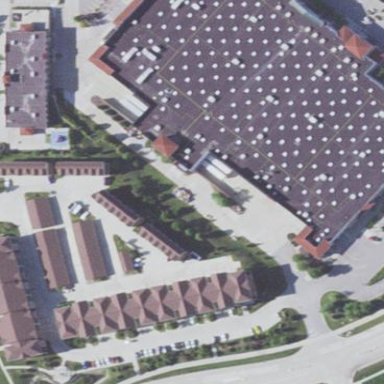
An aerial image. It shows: Supermarket building.